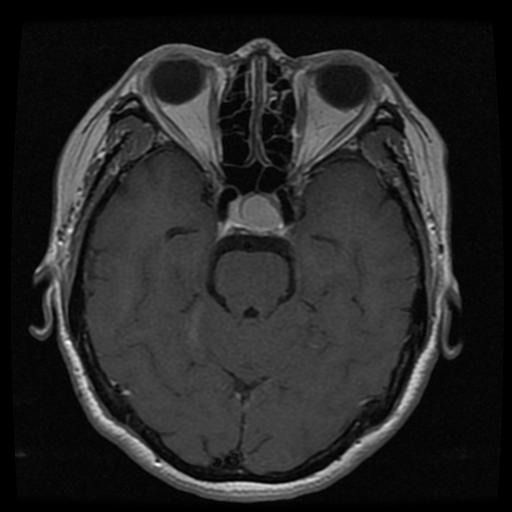
Label: pituitary